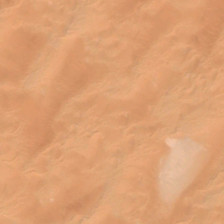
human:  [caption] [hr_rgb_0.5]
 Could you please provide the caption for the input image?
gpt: there's only a big yellow sand in the desert .

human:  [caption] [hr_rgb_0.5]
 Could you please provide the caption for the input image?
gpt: the desert covers a large area and is very dry .

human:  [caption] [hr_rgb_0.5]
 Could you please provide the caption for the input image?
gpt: the desert covers a large area and is very dry .

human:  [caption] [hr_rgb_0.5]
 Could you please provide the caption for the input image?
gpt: there's only a big yellow sand in the desert .

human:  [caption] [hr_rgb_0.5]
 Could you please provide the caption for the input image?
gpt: there's only a big yellow sand in the desert .